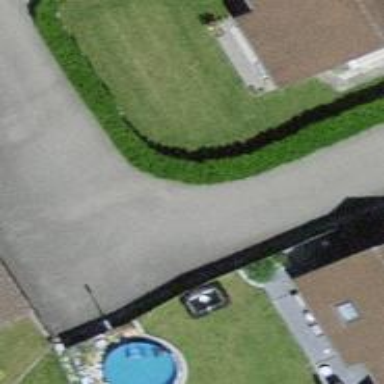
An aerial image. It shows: Residential road.